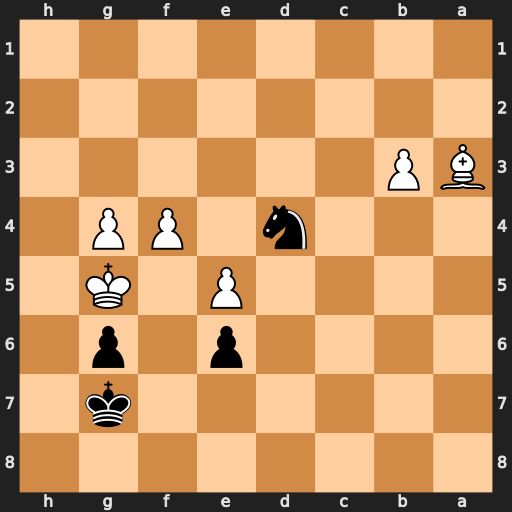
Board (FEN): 8/6k1/4p1p1/4P1K1/3n1PP1/BP6/8/8
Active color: b
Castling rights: -
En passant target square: -
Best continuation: Nf3#